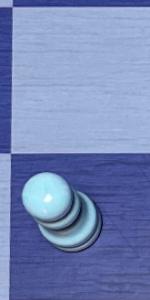
Label: Pawn_White